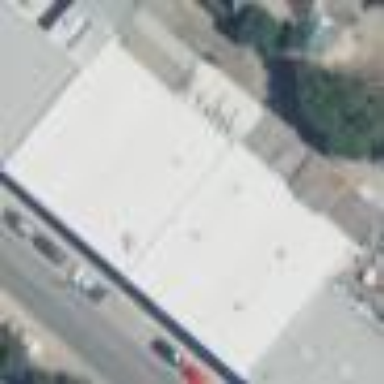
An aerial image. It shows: Industrial building.